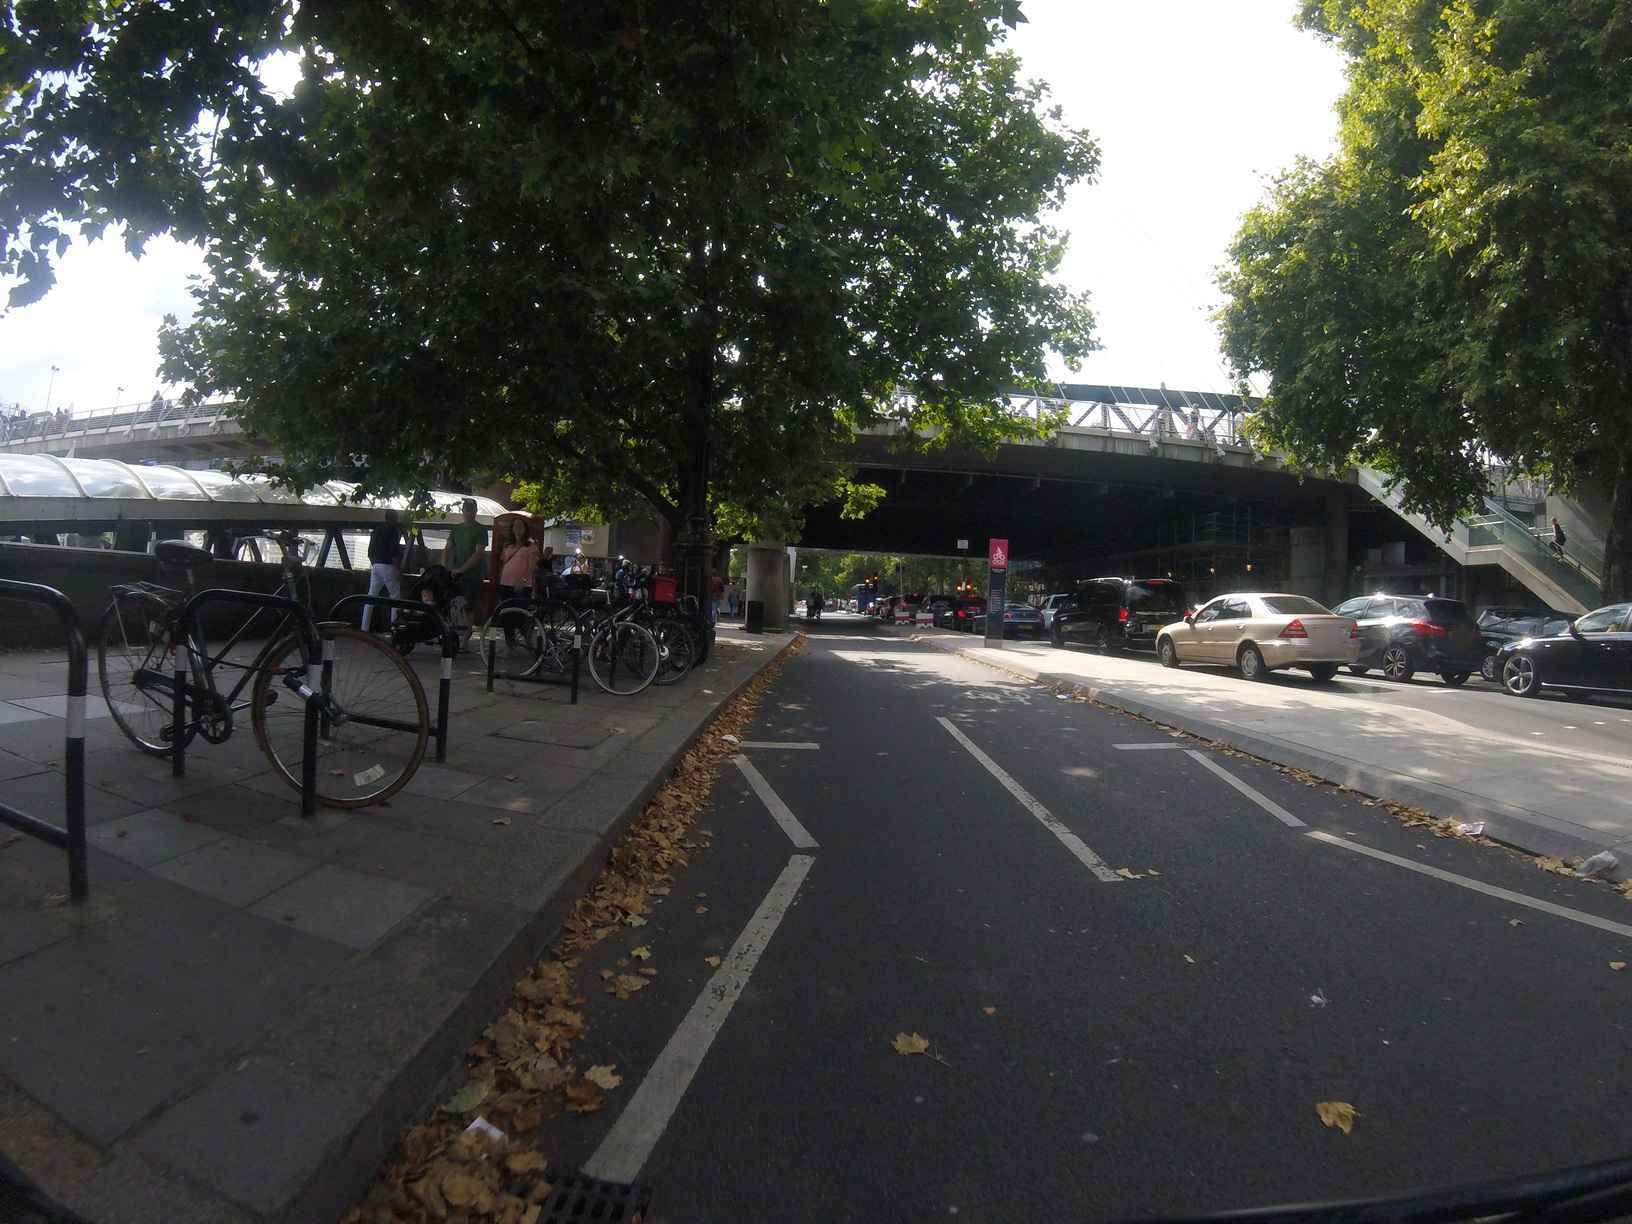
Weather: clear
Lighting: day
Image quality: good
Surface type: cycling surface
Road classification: primary
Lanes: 2
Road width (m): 3.75
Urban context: urban centre
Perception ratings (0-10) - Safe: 1.59, Lively: 5.01, Beautiful: 9.37, Boring: 4.5, Depressing: 1.76, Wealthy: 6.4